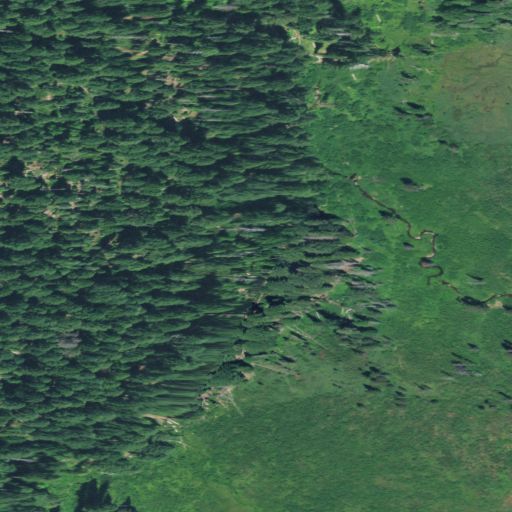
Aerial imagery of plain(s) in Oregon named Rock Meadow containing evergreen forest, woody wetlands, and shrub